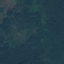
Land use / land cover class: Forest